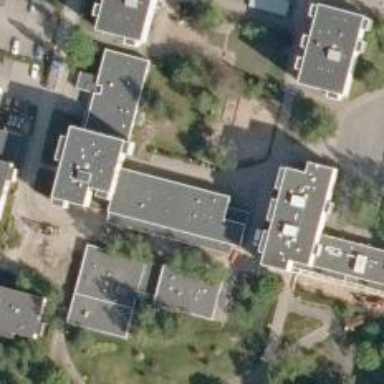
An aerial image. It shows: Kindergarten.